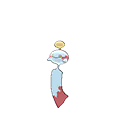
Pok\u00e9mon: chimecho